Question: I have a Grid inside a grid. I want it to to avail maximum size irrespective of window size:
- -
but in fact it is not and I am unable to find the reason. Here is code:
'''
<Window x:Class="SocialNetworkingApp.MainWindow"
xmlns="http://schemas.microsoft.com/winfx/2006/xaml/presentation"
xmlns:x="http://schemas.microsoft.com/winfx/2006/xaml"
Title="MainWindow" Background="White" WindowStyle="None" HorizontalAlignment="Stretch" WindowState="Normal" AllowsTransparency="True" WindowStartupLocation="CenterScreen">
<Border Margin="0,0,0,0" BorderBrush="Black" BorderThickness="1,1,1,1" >
<Grid x:Name="Main_Grid" Background="White" Width="Auto" Height="Auto" Margin="0,0,0,0" HorizontalAlignment="Left" VerticalAlignment="Top">
<Grid.RowDefinitions>
<RowDefinition Height="30" />
<RowDefinition Height="25"/>
<RowDefinition Height="50"/>
<RowDefinition Height="Auto"/>
<RowDefinition Height="20"/>
</Grid.RowDefinitions>
<Grid.ColumnDefinitions>
<ColumnDefinition Width="1*"/>
</Grid.ColumnDefinitions>
<Grid Name="Title_Bar" Grid.Row="0" VerticalAlignment="Top" ShowGridLines="True" Grid.IsSharedSizeScope="True" MouseDown="Drag_Window" Background="#FF4FA2DA" HorizontalAlignment="Left" Width="766" Height="31">
<Grid.RowDefinitions>
<RowDefinition Height="Auto" />
</Grid.RowDefinitions>
<Grid.ColumnDefinitions>
<ColumnDefinition Width="30"/>
<ColumnDefinition Width="Auto"/>
<ColumnDefinition Width="120" />
</Grid.ColumnDefinitions>
</Grid>
</Grid>
</Border>
</Window>
'''

Resolved by minimizing attributes
'''
<Window x:Class="SocialNetworkingApp.MainWindow"
xmlns="http://schemas.microsoft.com/winfx/2006/xaml/presentation"
xmlns:x="http://schemas.microsoft.com/winfx/2006/xaml"
Title="MainWindow" Background="White" WindowStyle="None" WindowState="Normal" AllowsTransparency="True" WindowStartupLocation="CenterScreen">
<Border Margin="0,0,0,0" BorderBrush="Black" BorderThickness="1,1,1,1" >
<Grid x:Name="Main_Grid" Background="White" >
<Grid.RowDefinitions>
<RowDefinition Height="10" />
<RowDefinition Height="20"/>
<RowDefinition Height="40"/>
<RowDefinition Height="Auto"/>
<RowDefinition Height="20"/>
</Grid.RowDefinitions>
<Grid.ColumnDefinitions>
<ColumnDefinition Width="1*"/>
</Grid.ColumnDefinitions>
<Grid Name="Title_Bar" Grid.Row="0" Height="Auto" Background="#FF4FA2DA" >
<Grid.RowDefinitions>
<RowDefinition Height="Auto" />
</Grid.RowDefinitions>
<Grid.ColumnDefinitions>
<ColumnDefinition Width="30"/>
<ColumnDefinition Width="Auto"/>
<ColumnDefinition Width="120" />
</Grid.ColumnDefinitions>
</Grid>
</Grid>
</Border>
</Window>
'''
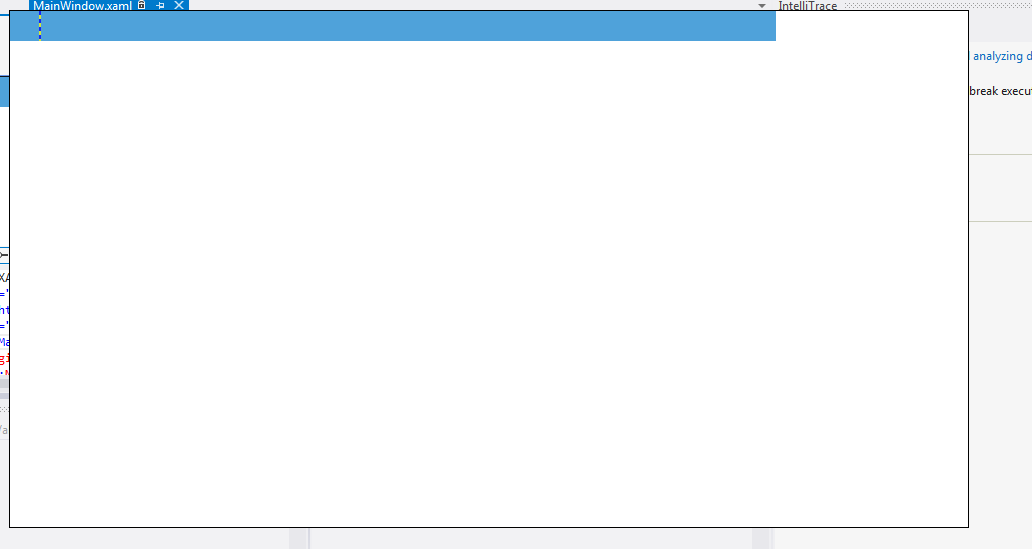
Answer: '''
<Grid Name="Title_Bar" Grid.Row="0" ... Width="766" Height="31">
'''
If you want it to autofit, do specify a Width. Just remove that attribute.
Edit: Remove the 'HorizontalAlignment="Left"' setters as well. At least for the outer grid.